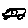
Label: car